Interaction volume radius: 5 \u00c5
Interaction volume height: 25 \u00c5
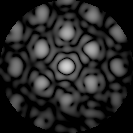
Disorder parameter: 0.2412